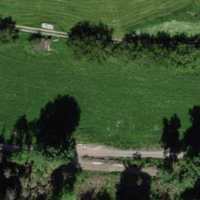
EUNIS habitat code: 52
Species observed at this site:
Fraxinus excelsior
Prunus avium
Lapsana communis
Chelidonium majus
Lamium maculatum
Hedera helix